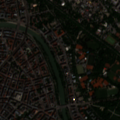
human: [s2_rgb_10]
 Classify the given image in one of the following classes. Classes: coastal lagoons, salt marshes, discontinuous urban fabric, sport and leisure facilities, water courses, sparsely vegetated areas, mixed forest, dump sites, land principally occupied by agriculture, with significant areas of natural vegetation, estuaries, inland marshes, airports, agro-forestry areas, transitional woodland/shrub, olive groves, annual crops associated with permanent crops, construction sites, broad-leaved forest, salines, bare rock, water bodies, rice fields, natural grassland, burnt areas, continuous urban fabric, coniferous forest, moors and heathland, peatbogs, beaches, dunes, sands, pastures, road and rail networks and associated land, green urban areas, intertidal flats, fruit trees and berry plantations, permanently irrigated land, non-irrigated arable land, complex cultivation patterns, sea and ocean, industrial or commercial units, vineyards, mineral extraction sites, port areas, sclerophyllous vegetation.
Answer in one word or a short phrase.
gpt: continuous urban fabric, discontinuous urban fabric, industrial or commercial units, road and rail networks and associated land, green urban areas